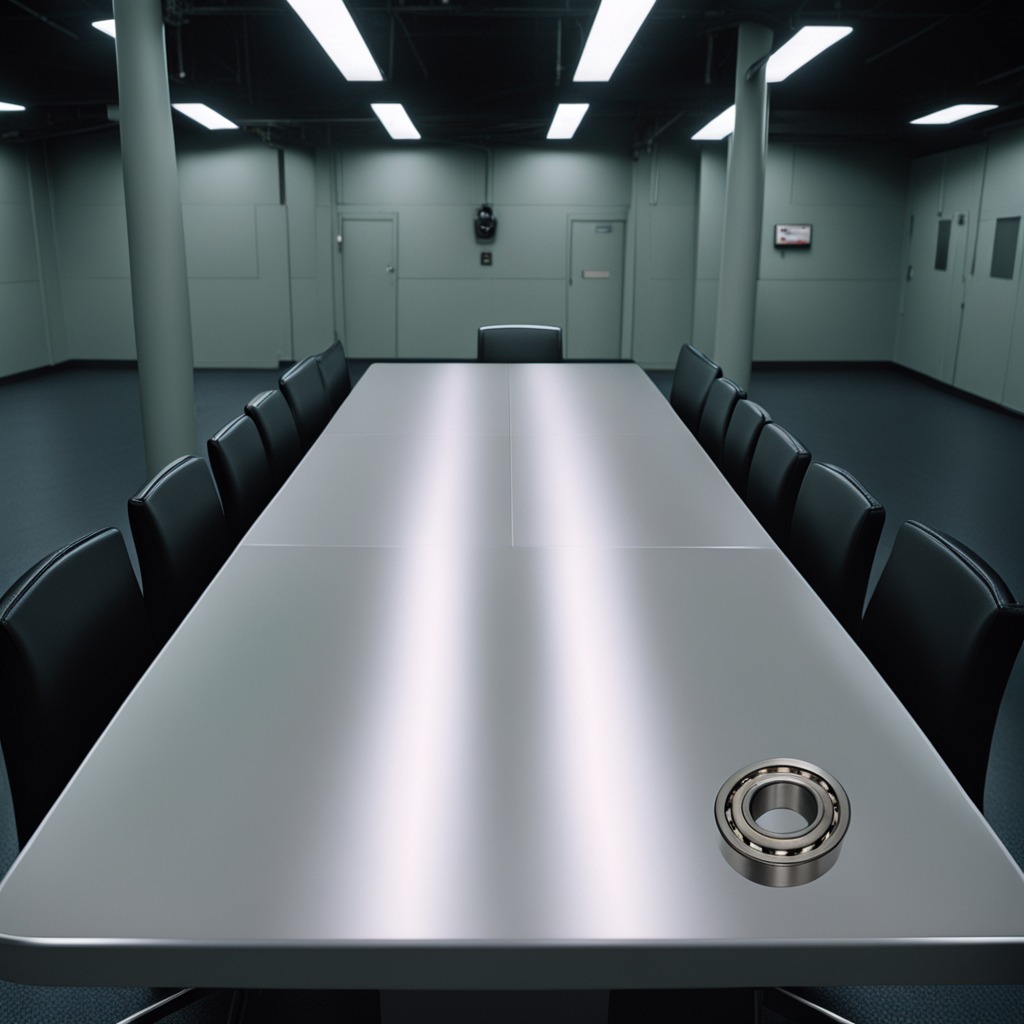
A metal ball bearing is lying on a clean empty table in a railway signal maintenance room.